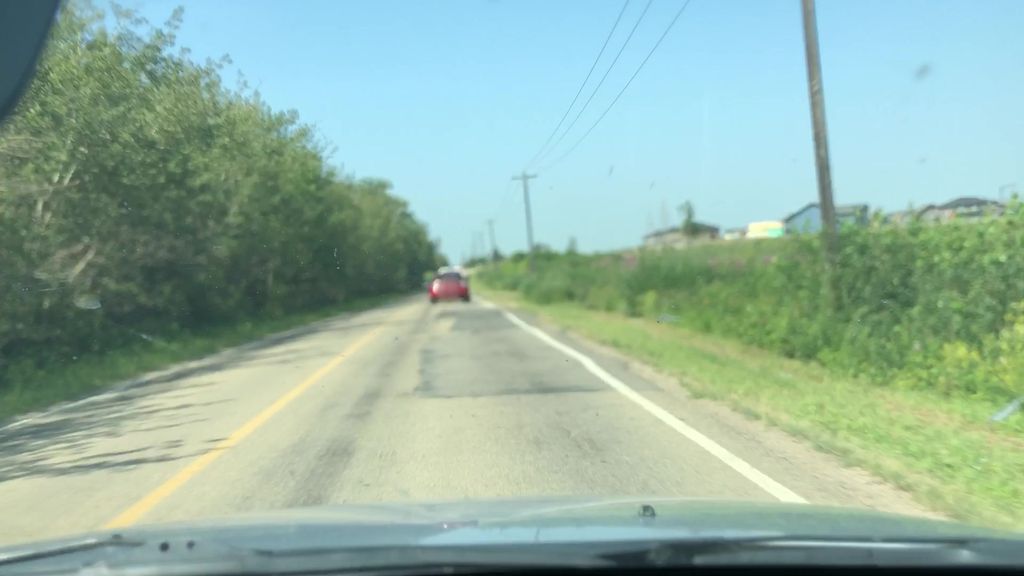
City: edmonton